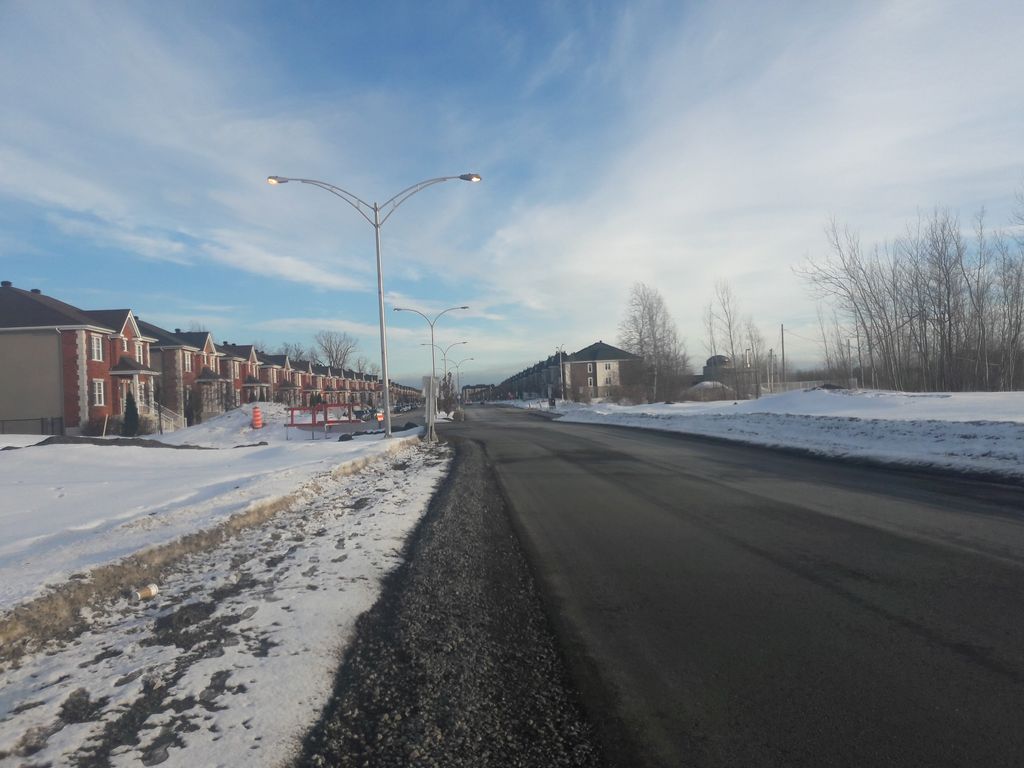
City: montreal